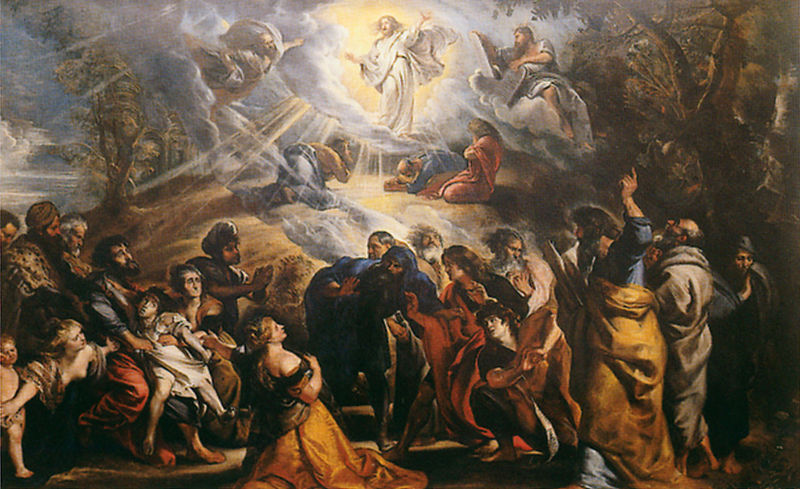
Titel: Die Verklärung Christi
Künstler: Peter Paul Rubens
Institution: Nancy, Musée des Beaux-Arts
Schlagwörter: blau, gemälde, gott, himmel, bäume, menschen, licht, leute, masse, bild, engel, farbe, sturm, moses, strahlen, beten, gebet, christus, jesus, jesus christus, erscheinung, prophet, da vinci, prophezeiung, verkündung, steintafel, ermahnung